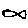
Label: fish